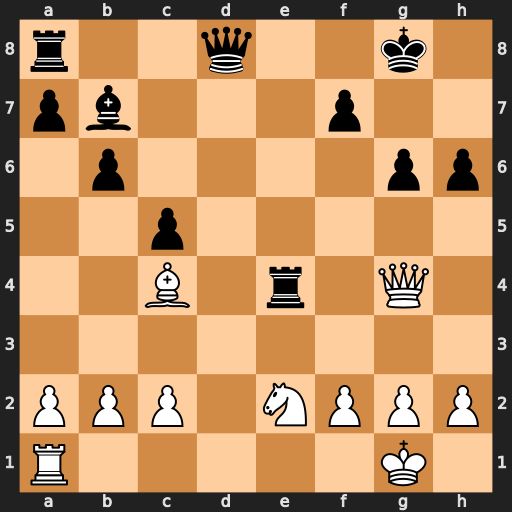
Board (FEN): r2q2k1/pb3p2/1p4pp/2p5/2B1r1Q1/8/PPP1NPPP/R5K1
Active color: w
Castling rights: -
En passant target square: -
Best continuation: Qxg6+ Kh8 Qxh6+